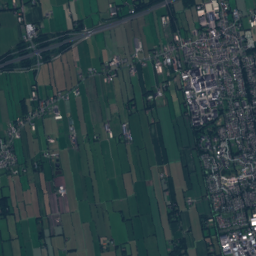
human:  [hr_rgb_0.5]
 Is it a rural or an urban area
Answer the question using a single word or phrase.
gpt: urban

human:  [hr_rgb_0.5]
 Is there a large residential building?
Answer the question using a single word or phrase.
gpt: yes

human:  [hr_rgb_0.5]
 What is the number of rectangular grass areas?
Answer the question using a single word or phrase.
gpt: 48

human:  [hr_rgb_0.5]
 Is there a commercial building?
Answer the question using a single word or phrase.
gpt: yes

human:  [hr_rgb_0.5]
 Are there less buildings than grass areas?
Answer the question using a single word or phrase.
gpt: no

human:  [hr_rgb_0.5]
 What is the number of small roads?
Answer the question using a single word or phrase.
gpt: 450

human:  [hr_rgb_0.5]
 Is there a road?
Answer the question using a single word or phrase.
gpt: yes

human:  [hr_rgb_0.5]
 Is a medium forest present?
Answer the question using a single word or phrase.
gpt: yes

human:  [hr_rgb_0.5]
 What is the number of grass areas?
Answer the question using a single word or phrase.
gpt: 447

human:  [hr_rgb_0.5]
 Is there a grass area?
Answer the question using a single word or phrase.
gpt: yes

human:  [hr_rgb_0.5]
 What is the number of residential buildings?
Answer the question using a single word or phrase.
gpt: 2518

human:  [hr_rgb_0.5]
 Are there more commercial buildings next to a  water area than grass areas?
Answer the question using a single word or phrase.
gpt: no

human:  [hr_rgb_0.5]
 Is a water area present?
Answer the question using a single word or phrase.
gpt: yes

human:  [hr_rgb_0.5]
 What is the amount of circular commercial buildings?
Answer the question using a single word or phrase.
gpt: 0

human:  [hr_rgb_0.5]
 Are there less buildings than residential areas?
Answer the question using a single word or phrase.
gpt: no

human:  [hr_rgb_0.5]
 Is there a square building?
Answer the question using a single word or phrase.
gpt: yes

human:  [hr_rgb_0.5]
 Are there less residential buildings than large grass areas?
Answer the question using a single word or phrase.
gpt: no

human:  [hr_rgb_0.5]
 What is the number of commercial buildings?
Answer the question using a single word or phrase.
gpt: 70

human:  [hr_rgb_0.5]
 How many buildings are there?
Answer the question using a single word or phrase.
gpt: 2612

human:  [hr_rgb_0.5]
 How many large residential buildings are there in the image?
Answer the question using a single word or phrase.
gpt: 3

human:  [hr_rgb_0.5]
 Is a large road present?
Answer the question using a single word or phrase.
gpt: no

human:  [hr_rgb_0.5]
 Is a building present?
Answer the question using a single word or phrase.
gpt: yes

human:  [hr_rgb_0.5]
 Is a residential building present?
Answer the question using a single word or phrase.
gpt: yes

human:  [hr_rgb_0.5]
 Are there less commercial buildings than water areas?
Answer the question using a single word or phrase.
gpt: no

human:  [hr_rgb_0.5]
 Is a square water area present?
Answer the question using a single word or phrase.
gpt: yes

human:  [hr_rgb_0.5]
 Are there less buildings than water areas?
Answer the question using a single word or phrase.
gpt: no

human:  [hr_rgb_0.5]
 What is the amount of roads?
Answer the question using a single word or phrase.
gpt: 450

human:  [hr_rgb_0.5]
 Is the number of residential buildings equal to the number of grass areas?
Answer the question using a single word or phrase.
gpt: no

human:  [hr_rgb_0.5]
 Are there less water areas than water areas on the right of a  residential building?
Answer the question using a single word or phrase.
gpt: no

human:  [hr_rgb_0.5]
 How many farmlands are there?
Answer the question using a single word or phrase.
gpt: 21

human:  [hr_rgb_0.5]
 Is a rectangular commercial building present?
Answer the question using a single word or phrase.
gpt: yes

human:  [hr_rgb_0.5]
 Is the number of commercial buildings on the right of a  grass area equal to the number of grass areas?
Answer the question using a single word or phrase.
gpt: no

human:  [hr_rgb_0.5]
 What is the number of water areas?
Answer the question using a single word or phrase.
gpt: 68

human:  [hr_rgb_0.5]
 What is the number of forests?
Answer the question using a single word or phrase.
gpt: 124

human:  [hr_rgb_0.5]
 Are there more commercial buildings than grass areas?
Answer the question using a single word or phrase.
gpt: no

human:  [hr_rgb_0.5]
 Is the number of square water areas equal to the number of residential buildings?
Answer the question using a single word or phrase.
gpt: no

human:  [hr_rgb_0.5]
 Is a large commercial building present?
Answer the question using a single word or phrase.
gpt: yes

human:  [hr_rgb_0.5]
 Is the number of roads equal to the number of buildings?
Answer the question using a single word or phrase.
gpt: no

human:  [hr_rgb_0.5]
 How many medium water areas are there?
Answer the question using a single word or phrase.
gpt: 9

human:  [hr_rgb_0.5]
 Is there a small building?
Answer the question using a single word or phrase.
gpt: yes

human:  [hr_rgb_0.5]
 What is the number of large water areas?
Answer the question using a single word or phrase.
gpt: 2

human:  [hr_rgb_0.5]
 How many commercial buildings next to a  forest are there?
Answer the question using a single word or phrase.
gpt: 70

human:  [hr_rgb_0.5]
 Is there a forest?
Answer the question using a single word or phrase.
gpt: yes

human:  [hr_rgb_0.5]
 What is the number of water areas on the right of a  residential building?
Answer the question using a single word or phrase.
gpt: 68

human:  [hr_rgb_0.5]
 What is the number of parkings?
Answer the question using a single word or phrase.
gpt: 9

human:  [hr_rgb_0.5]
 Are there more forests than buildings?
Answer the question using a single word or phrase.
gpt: no

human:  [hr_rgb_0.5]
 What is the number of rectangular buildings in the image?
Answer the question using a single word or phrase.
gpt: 1207

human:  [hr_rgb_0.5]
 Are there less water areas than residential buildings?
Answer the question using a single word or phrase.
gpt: yes

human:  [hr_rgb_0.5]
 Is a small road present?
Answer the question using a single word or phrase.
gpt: yes

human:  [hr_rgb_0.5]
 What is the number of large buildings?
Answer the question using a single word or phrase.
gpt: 5

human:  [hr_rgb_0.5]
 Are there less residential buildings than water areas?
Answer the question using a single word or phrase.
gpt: no

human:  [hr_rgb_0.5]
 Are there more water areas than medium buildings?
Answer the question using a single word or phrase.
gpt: no

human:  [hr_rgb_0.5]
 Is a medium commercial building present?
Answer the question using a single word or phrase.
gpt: yes

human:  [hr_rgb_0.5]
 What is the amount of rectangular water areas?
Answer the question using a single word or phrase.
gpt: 11

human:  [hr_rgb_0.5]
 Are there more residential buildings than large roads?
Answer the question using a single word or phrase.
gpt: yes

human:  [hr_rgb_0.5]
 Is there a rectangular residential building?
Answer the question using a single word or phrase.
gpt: yes

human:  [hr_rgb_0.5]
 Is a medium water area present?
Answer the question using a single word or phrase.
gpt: yes

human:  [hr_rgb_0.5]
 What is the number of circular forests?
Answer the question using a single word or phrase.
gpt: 0

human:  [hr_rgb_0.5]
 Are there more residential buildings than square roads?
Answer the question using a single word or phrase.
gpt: yes

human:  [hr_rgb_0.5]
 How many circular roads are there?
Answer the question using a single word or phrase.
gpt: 0

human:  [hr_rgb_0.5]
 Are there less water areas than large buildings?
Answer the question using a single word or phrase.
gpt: no

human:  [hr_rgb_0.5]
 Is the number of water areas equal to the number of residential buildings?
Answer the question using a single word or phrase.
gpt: no

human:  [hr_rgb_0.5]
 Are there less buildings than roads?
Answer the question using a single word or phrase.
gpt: no

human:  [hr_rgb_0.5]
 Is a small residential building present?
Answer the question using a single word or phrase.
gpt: yes